Interaction volume radius: 5 \u00c5
Interaction volume height: 10 \u00c5
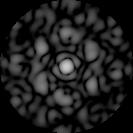
Disorder parameter: 0.6648